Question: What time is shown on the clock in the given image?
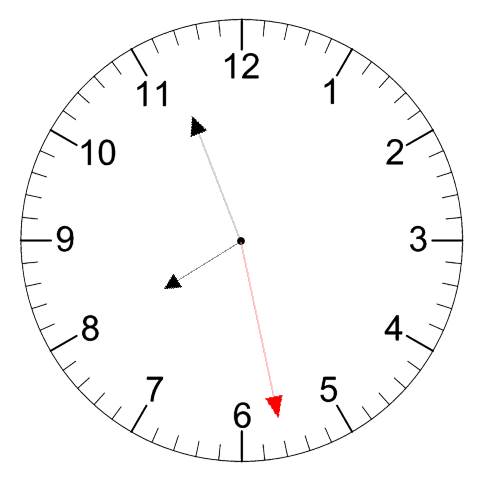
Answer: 07:56:28